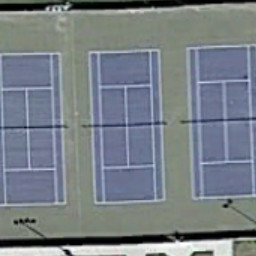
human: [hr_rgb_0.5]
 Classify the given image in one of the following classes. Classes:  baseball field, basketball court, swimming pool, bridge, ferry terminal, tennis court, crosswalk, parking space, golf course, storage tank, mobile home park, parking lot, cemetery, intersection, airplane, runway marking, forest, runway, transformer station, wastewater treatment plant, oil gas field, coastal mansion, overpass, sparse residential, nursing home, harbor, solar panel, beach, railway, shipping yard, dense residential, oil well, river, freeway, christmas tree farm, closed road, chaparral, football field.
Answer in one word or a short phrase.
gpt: tennis court